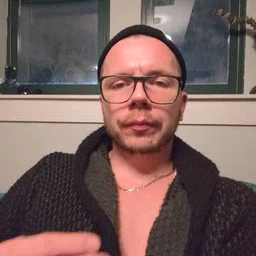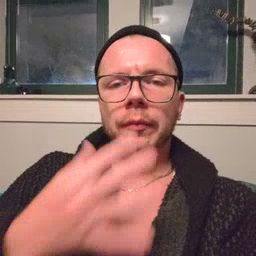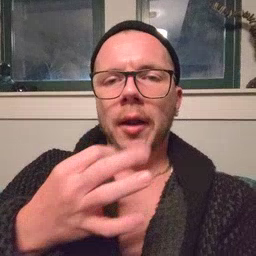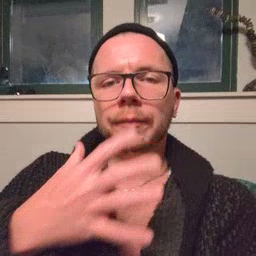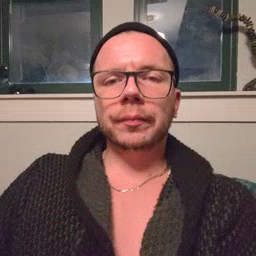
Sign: snack